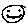
Label: smiley face